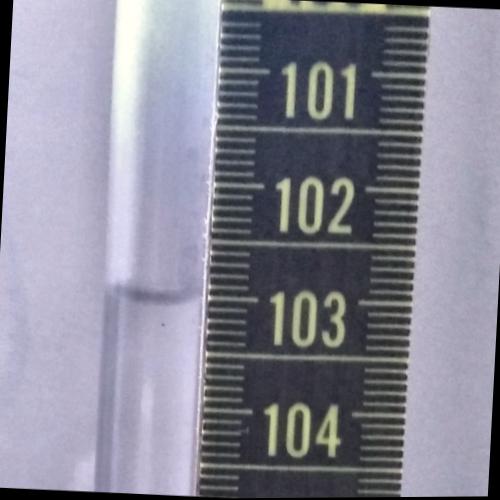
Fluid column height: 103.0 cm